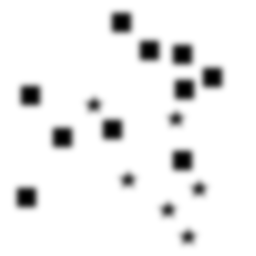
Squares: 10
Triangles: 0
Stars: 6
Total shapes: 16